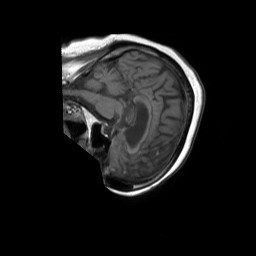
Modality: T1w
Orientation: sagittal
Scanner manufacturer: philips
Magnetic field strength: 1.5 T
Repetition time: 0.678 s
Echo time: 0.015 s